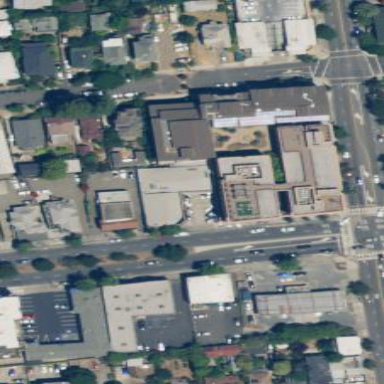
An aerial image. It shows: Mixed-use building.